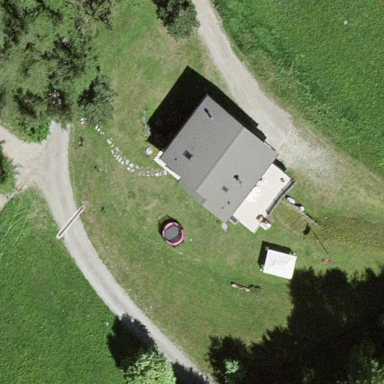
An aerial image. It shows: Simple and straightforward house.